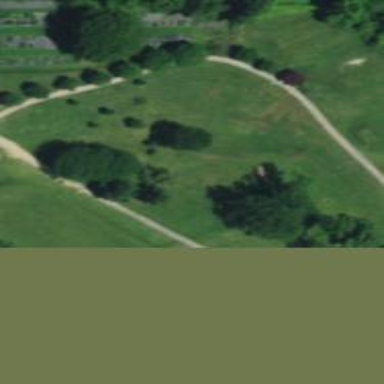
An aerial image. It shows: Service road used as golf cart path.